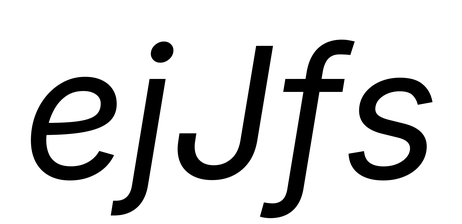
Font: Inter-Italic_Italic